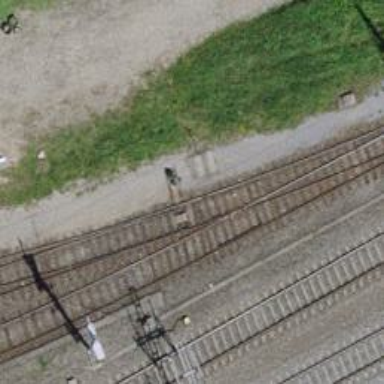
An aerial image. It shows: Rail yard with electrified contact lines for railway operations.